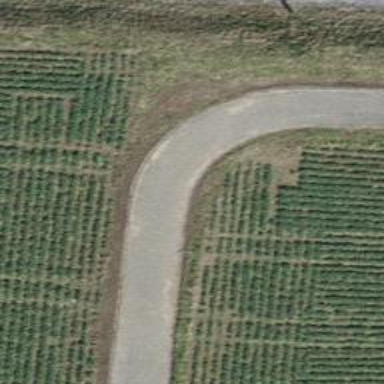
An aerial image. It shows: Asphalt cycleway.